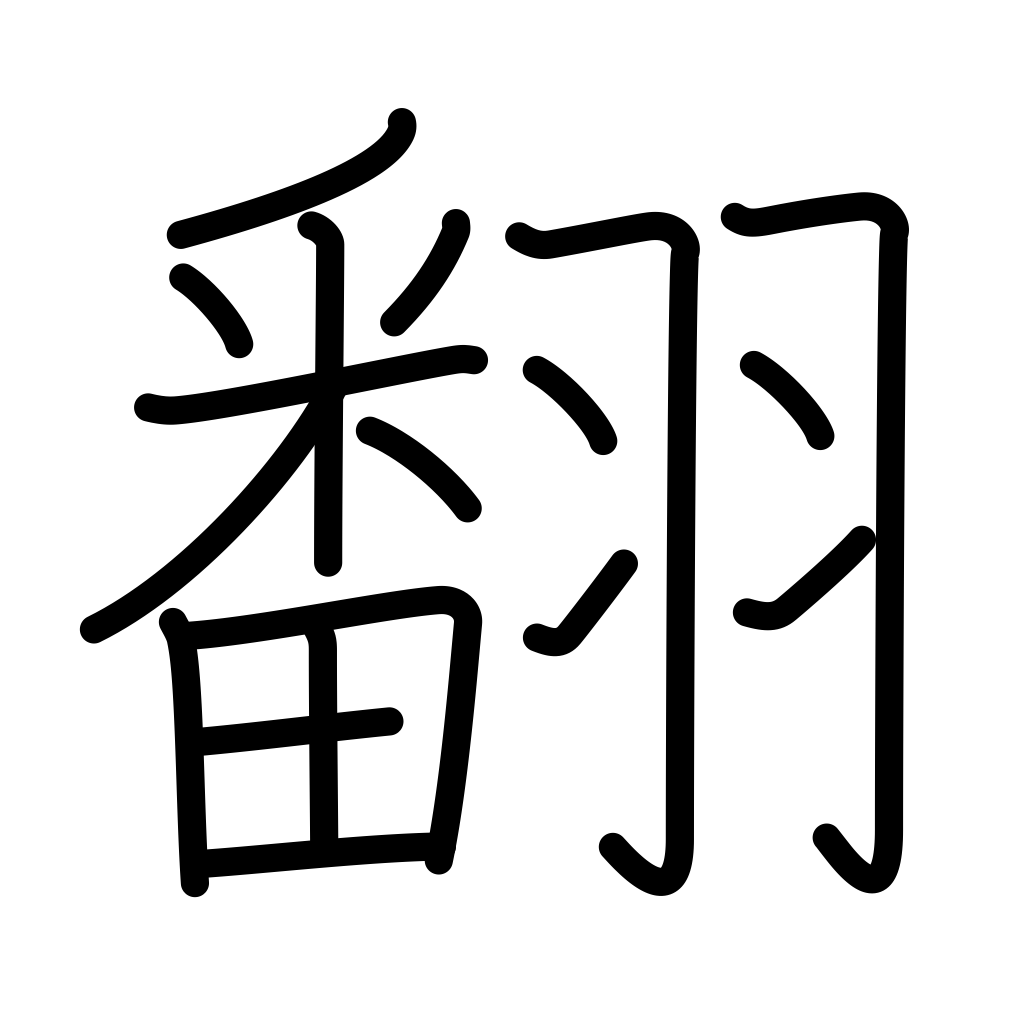
Meaning: flip, turn over, wave, flutter